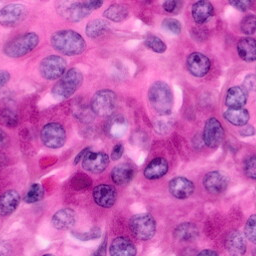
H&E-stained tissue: Pancreatic